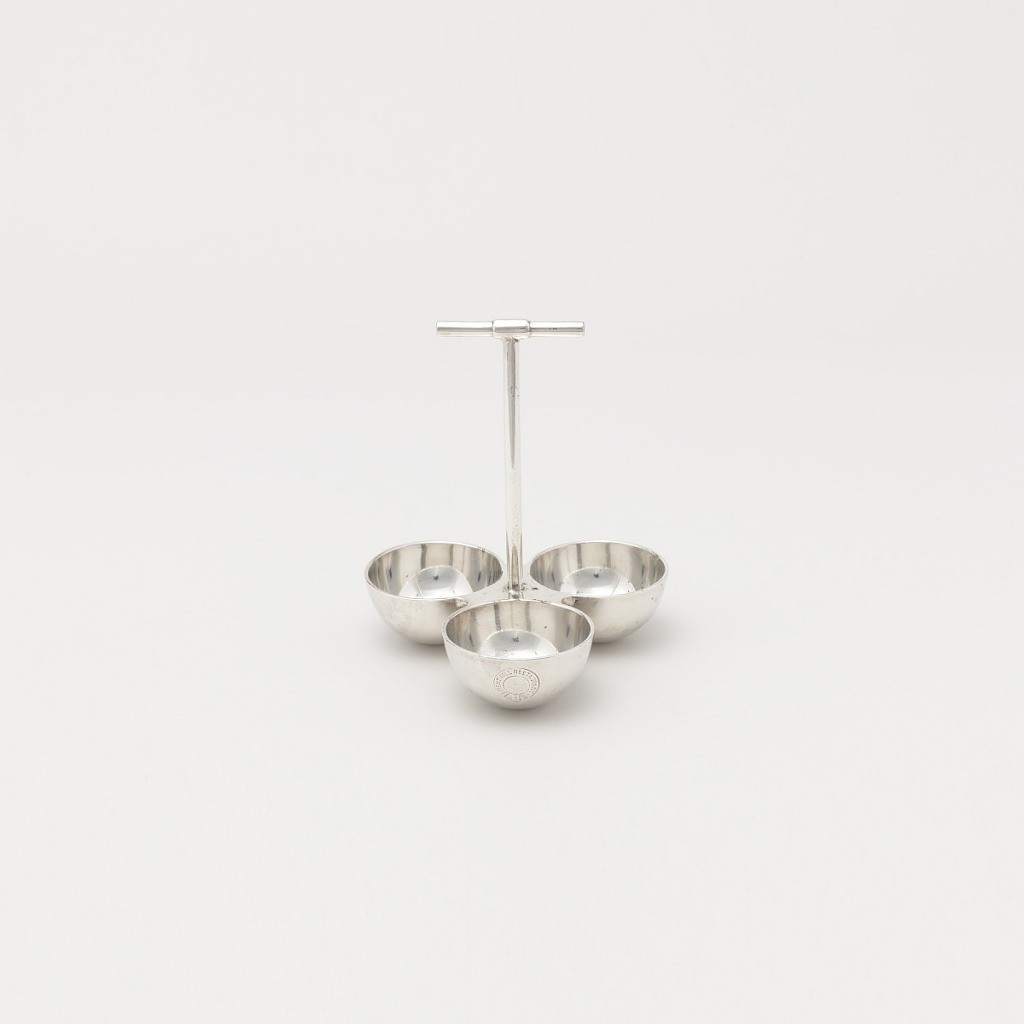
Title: Cruet Stand
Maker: Elkington & Co., British, 1861 – 1963
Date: ca. 1885
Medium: silver plated, metal
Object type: cruet stand
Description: Form composed of three circular containers in triangular arrangement, conjoined at center; tall, "T"-form handle rising from center.